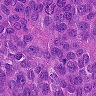
Metastatic tissue present: yes